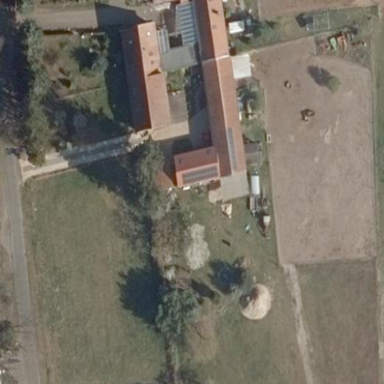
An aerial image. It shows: Farm auxiliary building.